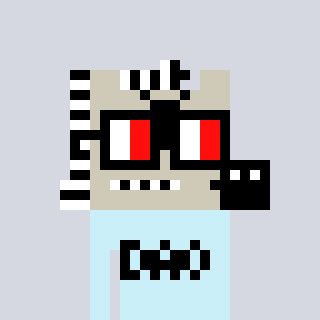
a pixel art character with square glasses with black frames and red eyes, a zebra-shaped head and a cold-colored body on a cool background